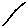
Label: line